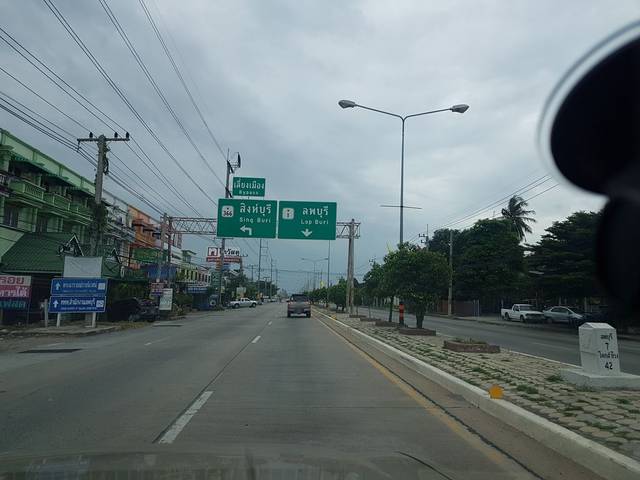
Region: Thailand
Coordinates: 14.773, 100.699